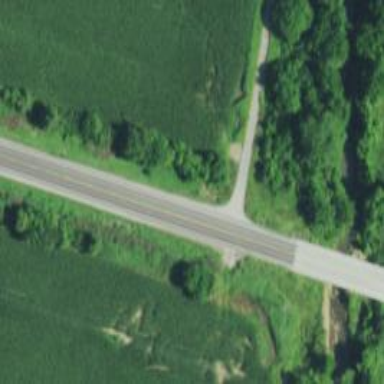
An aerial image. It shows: Asphalt road classified as trunk highway.